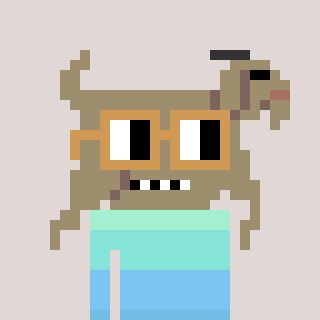
a pixel art character with square brown glasses, a goat-shaped head and a computerblue-colored body on a warm background